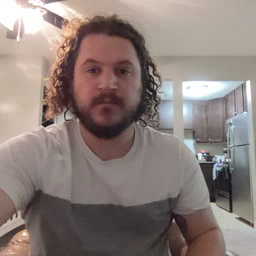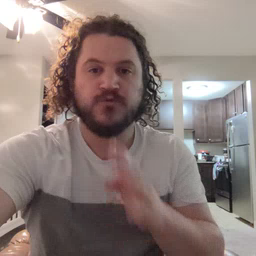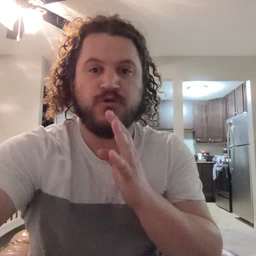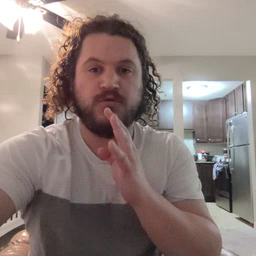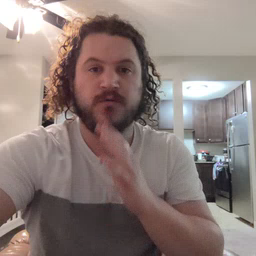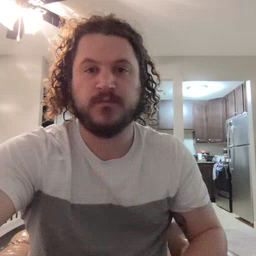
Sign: talk